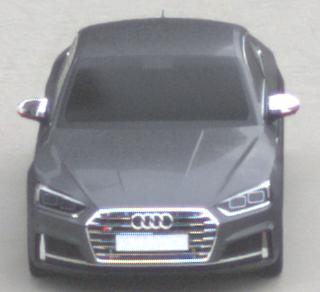
Make: Audi
Model: S5 Sportback
Detailed model: 8T Facelift
Model produced from: 2011
Model produced until: 2016
Doors: 5
Color: gray
Road condition: wet road
Daytime: morning or afternoon
Contrast: low contrast